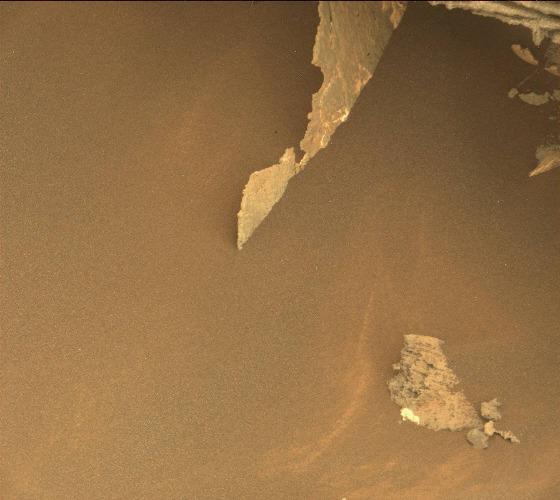
Terrain classes present: Bedrock, Gravel / Sand / Soil